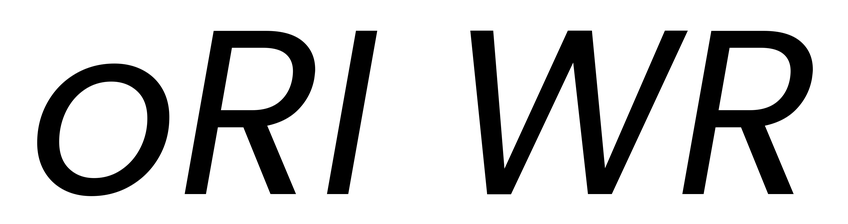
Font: Poppins-Italic